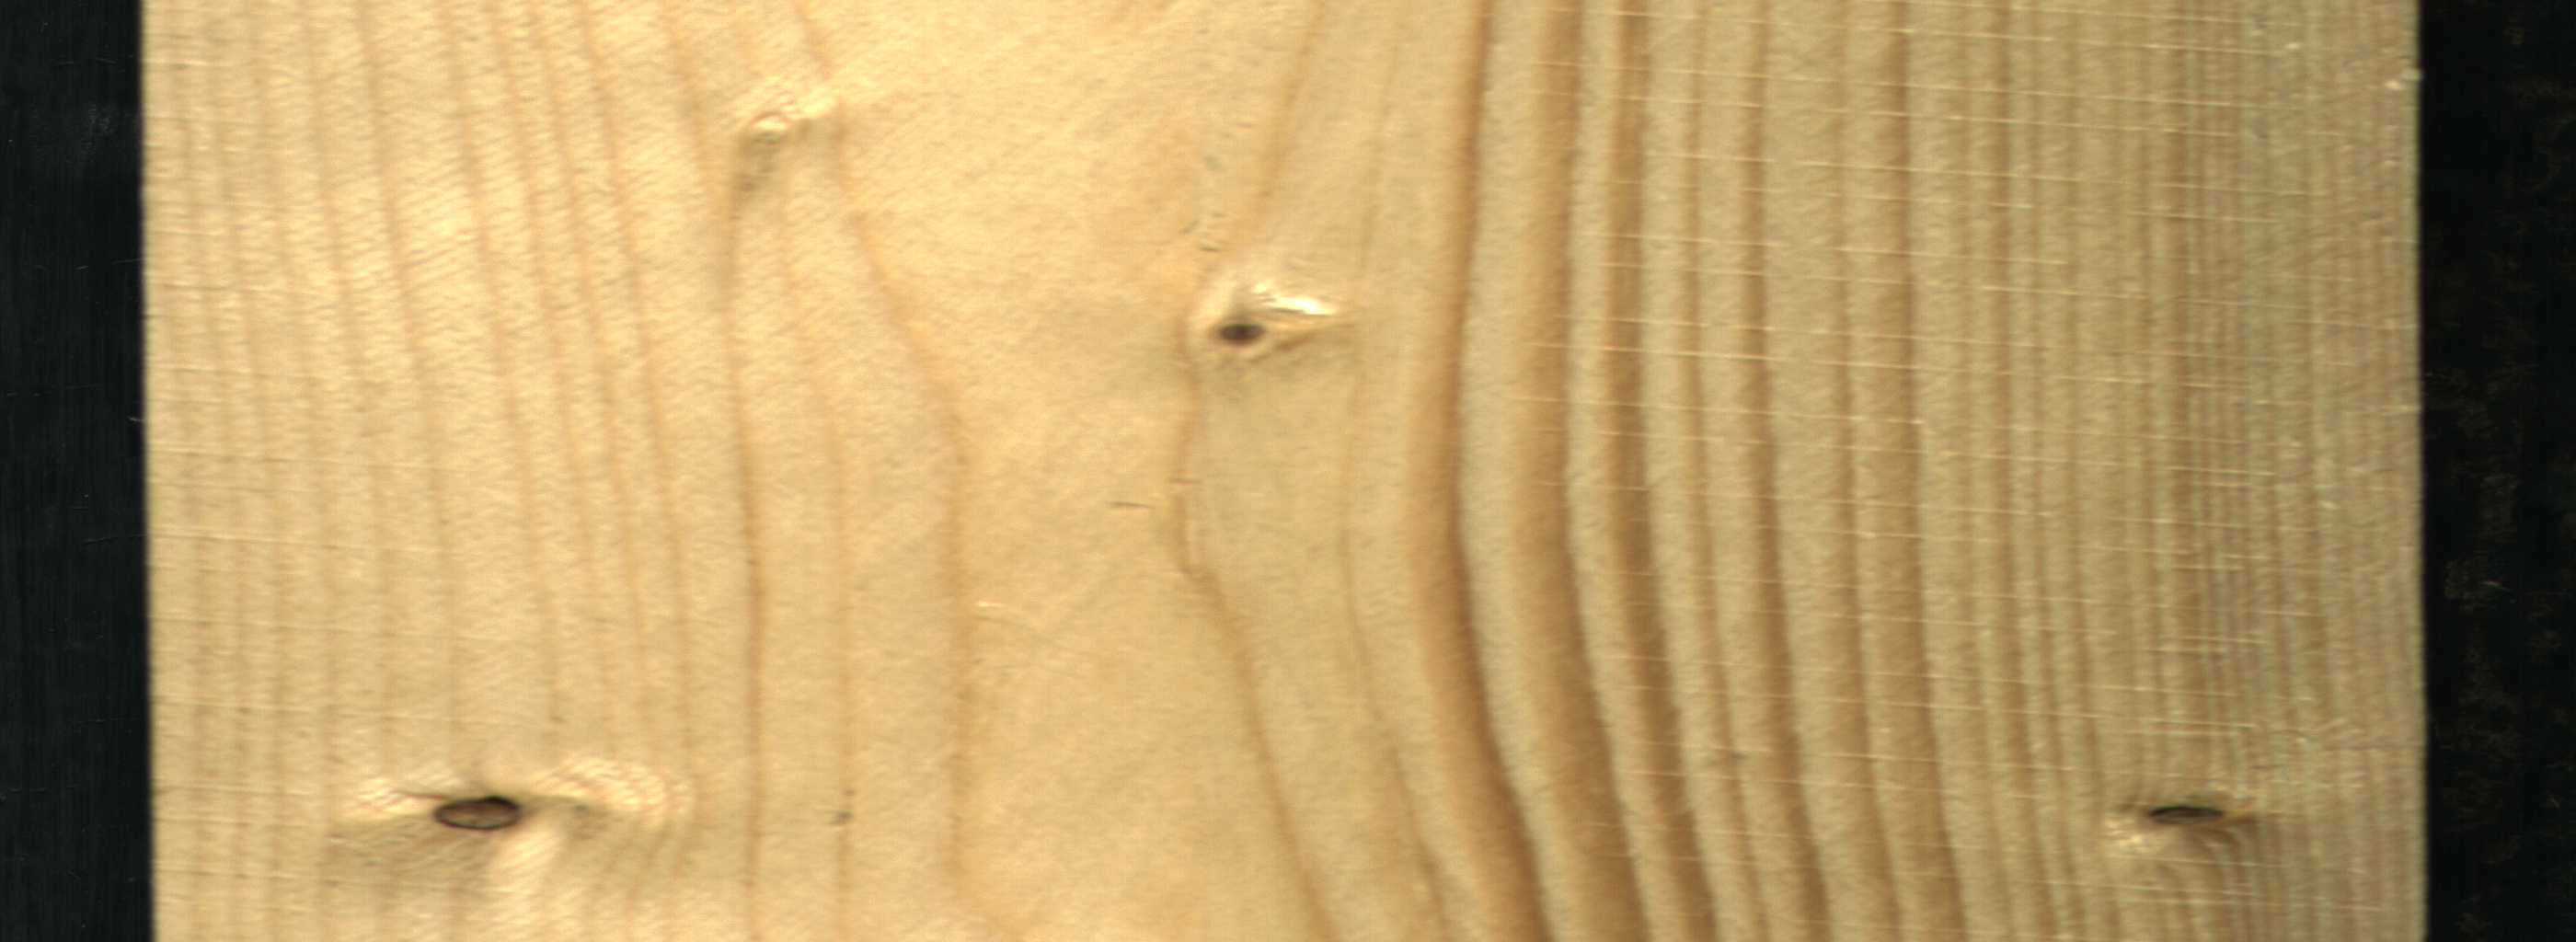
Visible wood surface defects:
Quartzity
Quartzity
Dead_Knot
Live_Knot
Live_Knot